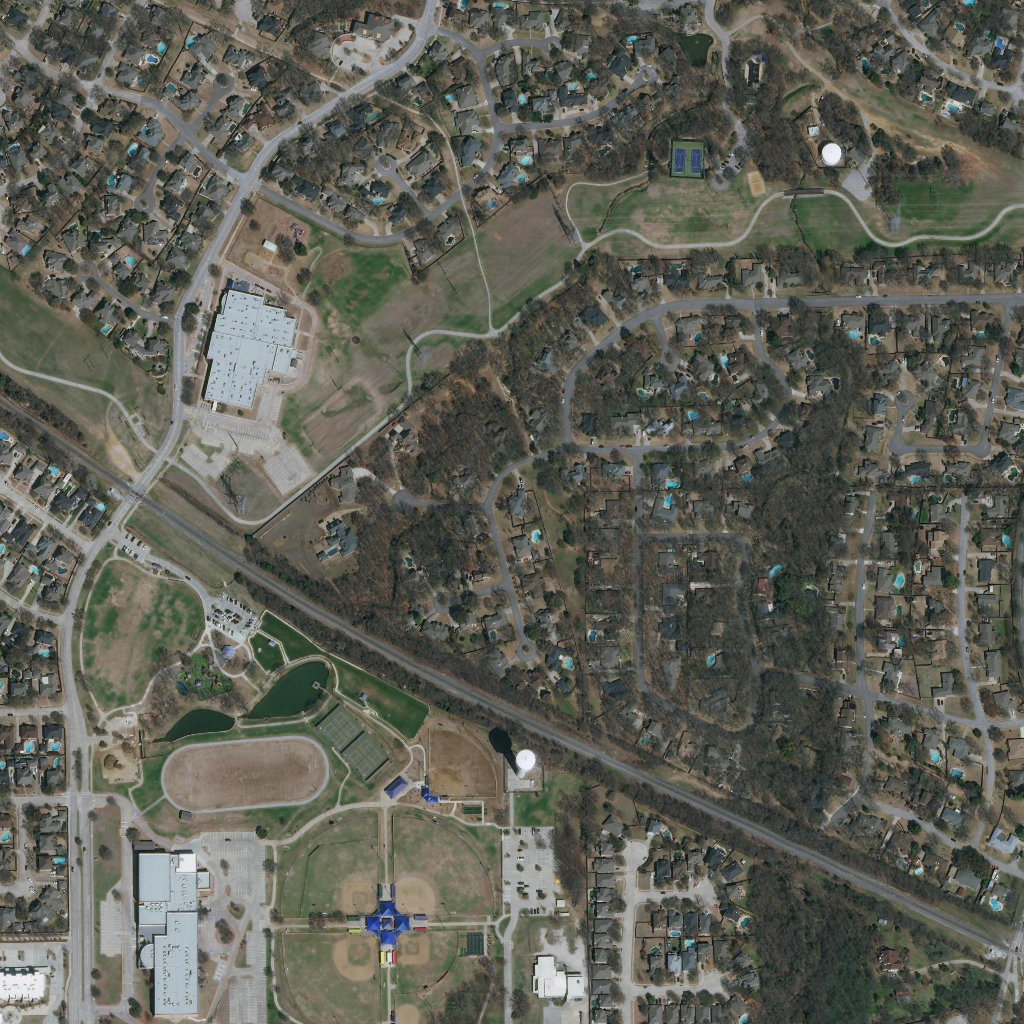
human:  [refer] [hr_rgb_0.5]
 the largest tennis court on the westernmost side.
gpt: <box>[[30, 68, 38, 76, 0]]</box>

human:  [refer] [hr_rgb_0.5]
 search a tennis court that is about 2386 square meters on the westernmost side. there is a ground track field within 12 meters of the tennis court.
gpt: <box>[[30, 68, 38, 76, 0]]</box>

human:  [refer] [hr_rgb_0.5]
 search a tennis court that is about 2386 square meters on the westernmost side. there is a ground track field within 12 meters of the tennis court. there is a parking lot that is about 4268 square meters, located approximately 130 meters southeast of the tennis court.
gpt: <box>[[30, 68, 38, 76, 0]]</box>